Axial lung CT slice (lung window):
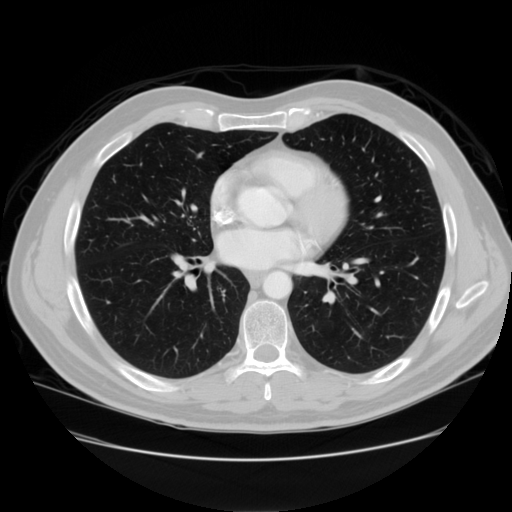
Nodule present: no